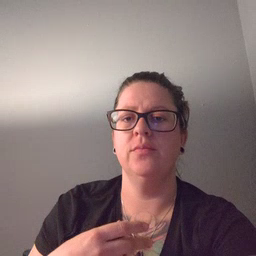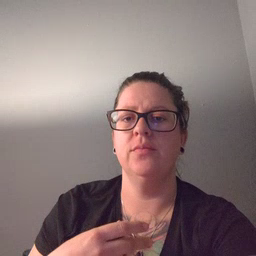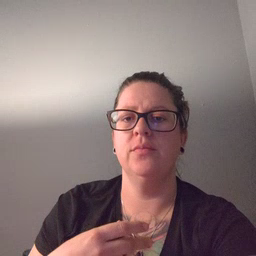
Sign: scissors